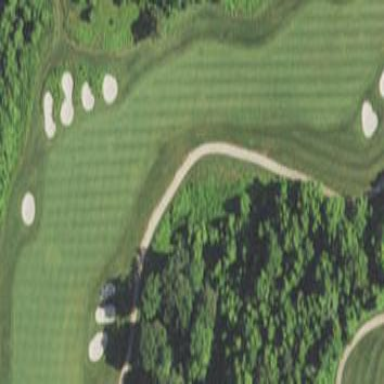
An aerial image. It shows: Golf fairway surrounded by grass.